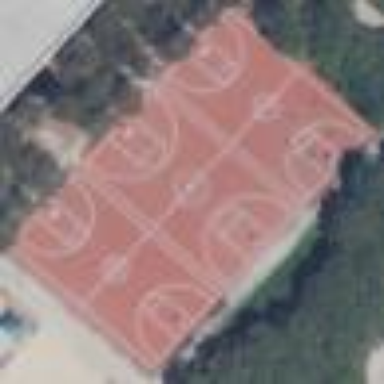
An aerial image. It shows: Basketball court on pitch.